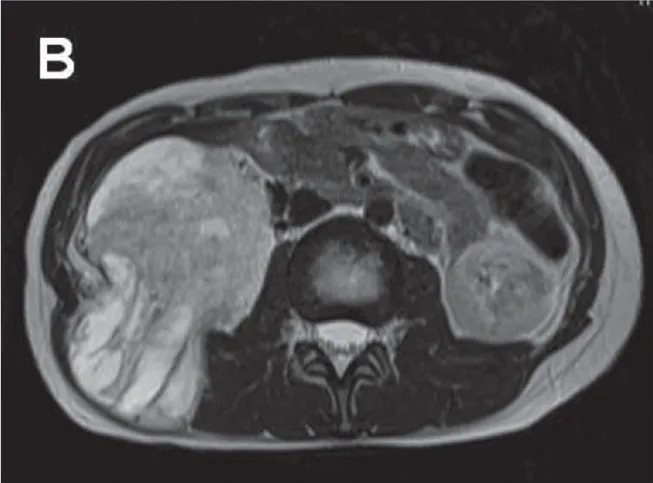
T2-weighted image showed a high signal intensity tumor with low signal intensity area inside.
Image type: radiology (mri)